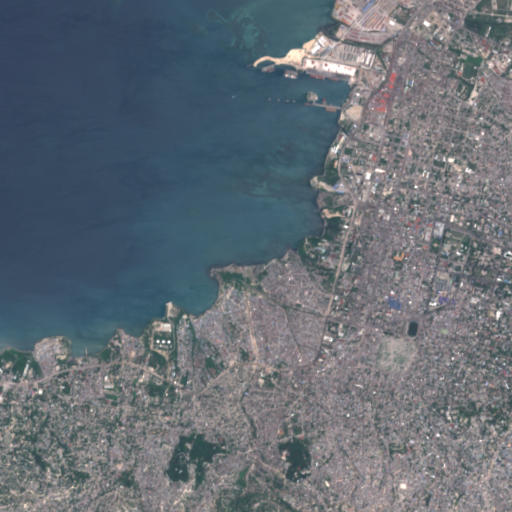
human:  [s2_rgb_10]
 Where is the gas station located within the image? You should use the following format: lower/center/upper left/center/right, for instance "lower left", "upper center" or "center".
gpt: The gas station is located in the upper right of the image.
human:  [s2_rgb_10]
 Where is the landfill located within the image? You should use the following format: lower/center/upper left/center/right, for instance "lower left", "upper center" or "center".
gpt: The landfill is located in the lower center of the image.
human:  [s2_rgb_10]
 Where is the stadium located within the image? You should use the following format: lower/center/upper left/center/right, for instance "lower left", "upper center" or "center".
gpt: The stadium is located in the center right of the image.
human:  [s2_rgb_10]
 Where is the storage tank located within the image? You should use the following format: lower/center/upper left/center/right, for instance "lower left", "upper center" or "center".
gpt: The storage tank is located in the lower left of the image.
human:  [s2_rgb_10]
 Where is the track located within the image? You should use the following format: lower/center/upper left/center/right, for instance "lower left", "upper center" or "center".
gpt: The track is located in the center of the image.
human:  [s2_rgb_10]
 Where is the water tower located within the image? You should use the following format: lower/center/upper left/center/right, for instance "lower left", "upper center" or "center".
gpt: The water tower is located in the lower right of the image.
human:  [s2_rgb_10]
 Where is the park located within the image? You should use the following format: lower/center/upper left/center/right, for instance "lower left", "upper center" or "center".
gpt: There is no park in the image.